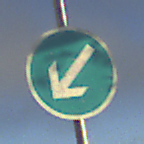
Verkehrszeichen: VorgeschriebeneVorbeifahrtLinks
Umgebung: Outdoor, Nature
Tageszeit: SunriseSunset
Wetter: PartlyCloudy
Licht: Natural
Jahreszeit: NotSpecified
Kontrast: HighContrast